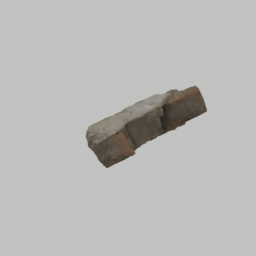
Label: architecture